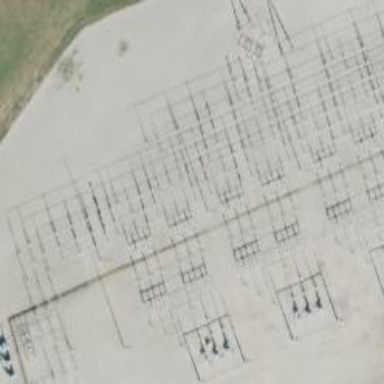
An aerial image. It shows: Switch for power supply.